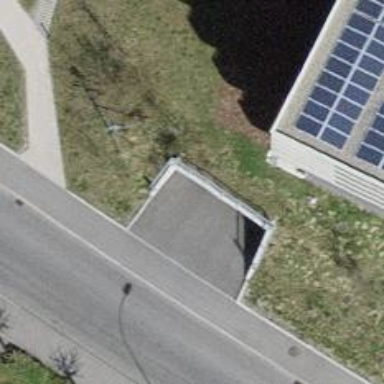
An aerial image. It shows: Parking entrance.